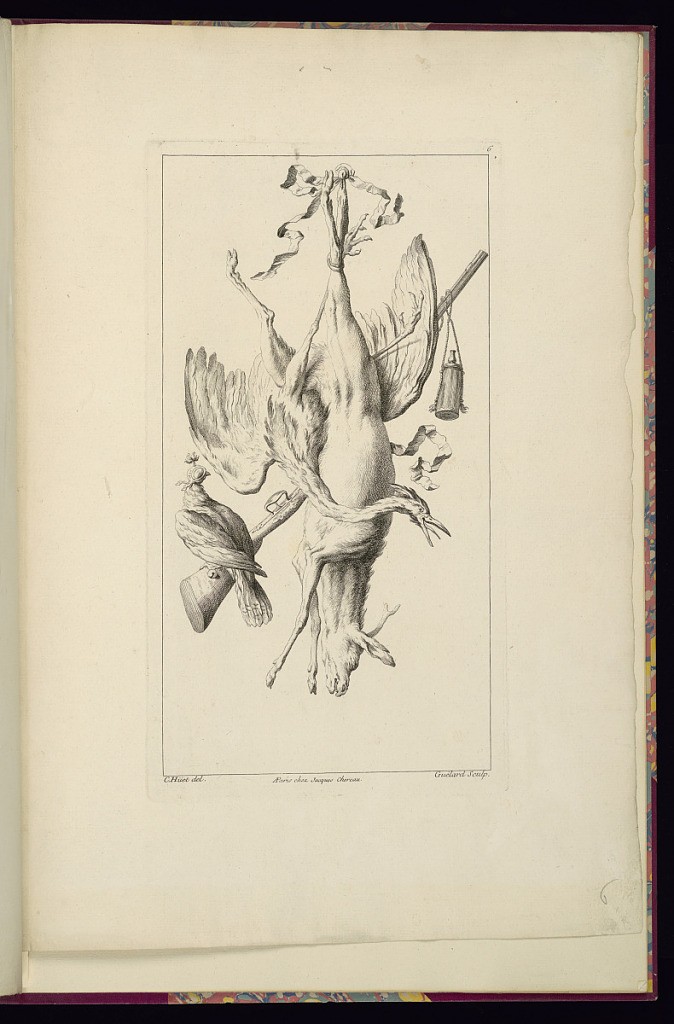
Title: Hunting Trophy
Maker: Christophe Huet, French, 1695 – 1759
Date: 1741
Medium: Etching and engraving on laid paper
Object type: Print
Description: Sixth plate from a series of six designs for hunting trophies. A hanging trophy featuring a dead deer and bird, and hunting equipment, including a rifle and powder flask hanging from knotted ribbons. A hawk sits on the stock of the rifle. The plate is signed and numbered.